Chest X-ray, PA view. Patient: 32 years old, sex F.
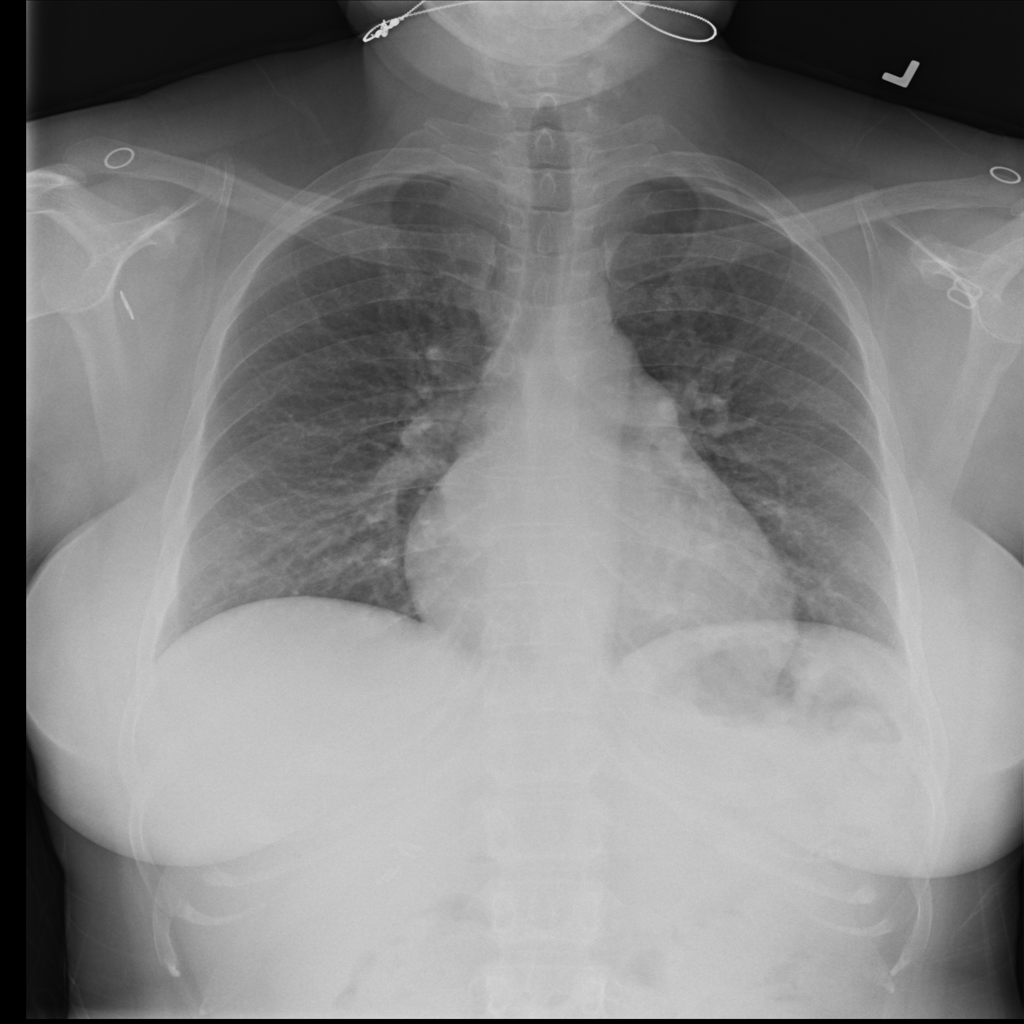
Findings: Cardiomegaly